Interaction volume radius: 5 \u00c5
Interaction volume height: 35 \u00c5
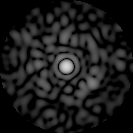
Disorder parameter: 0.8099